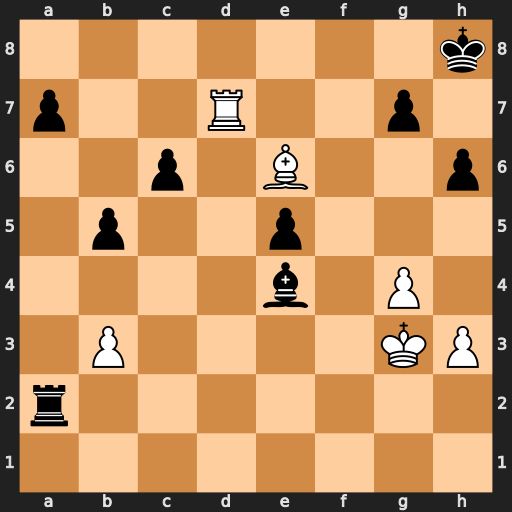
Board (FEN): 7k/p2R2p1/2p1B2p/1p2p3/4b1P1/1P4KP/r7/8
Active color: w
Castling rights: -
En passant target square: -
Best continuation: Rd8+ Kh7 Bg8+